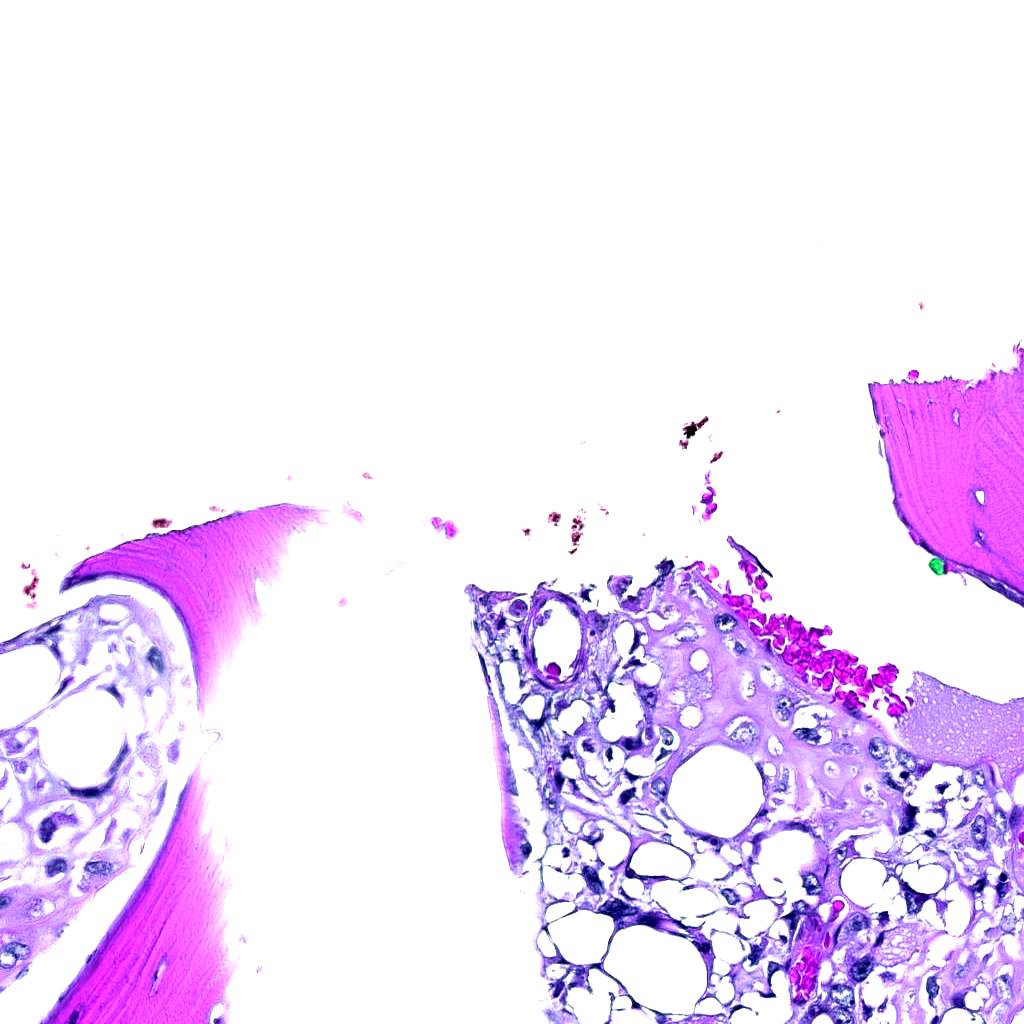
Label: Viable